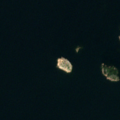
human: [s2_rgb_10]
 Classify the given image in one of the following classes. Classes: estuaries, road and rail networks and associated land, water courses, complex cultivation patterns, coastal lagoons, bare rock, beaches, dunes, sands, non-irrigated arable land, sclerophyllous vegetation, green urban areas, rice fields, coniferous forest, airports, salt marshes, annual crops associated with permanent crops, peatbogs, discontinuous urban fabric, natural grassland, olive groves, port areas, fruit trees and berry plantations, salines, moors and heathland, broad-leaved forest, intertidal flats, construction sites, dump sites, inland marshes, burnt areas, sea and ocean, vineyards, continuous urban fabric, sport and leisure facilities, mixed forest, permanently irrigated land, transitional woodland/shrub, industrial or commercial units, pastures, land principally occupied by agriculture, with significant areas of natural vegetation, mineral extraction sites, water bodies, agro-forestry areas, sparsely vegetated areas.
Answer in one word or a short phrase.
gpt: sea and ocean